A bearing vibration time series has been folded into this square grayscale image, one row per segment of consecutive samples. Classify the bearing condition as one of: normal, inner_race, outer_race, ball.
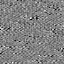
Answer: inner_race